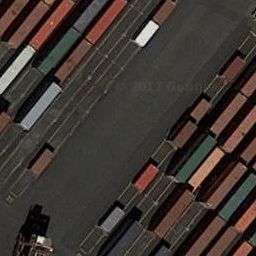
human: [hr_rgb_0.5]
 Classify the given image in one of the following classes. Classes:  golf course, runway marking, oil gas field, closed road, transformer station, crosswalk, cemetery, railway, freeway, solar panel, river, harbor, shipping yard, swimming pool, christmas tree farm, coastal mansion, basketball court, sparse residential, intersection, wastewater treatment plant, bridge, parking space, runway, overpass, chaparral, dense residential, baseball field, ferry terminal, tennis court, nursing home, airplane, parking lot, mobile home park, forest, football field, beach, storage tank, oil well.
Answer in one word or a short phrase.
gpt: shipping yard